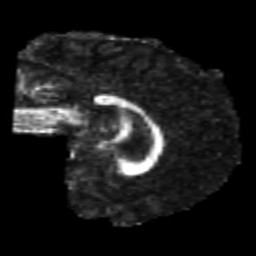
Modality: FA
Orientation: sagittal
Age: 26
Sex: male
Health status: healthy
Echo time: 0.074 s